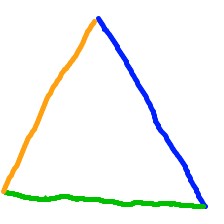
Shape: triangle